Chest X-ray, PA view. Patient: 22 years old, sex M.
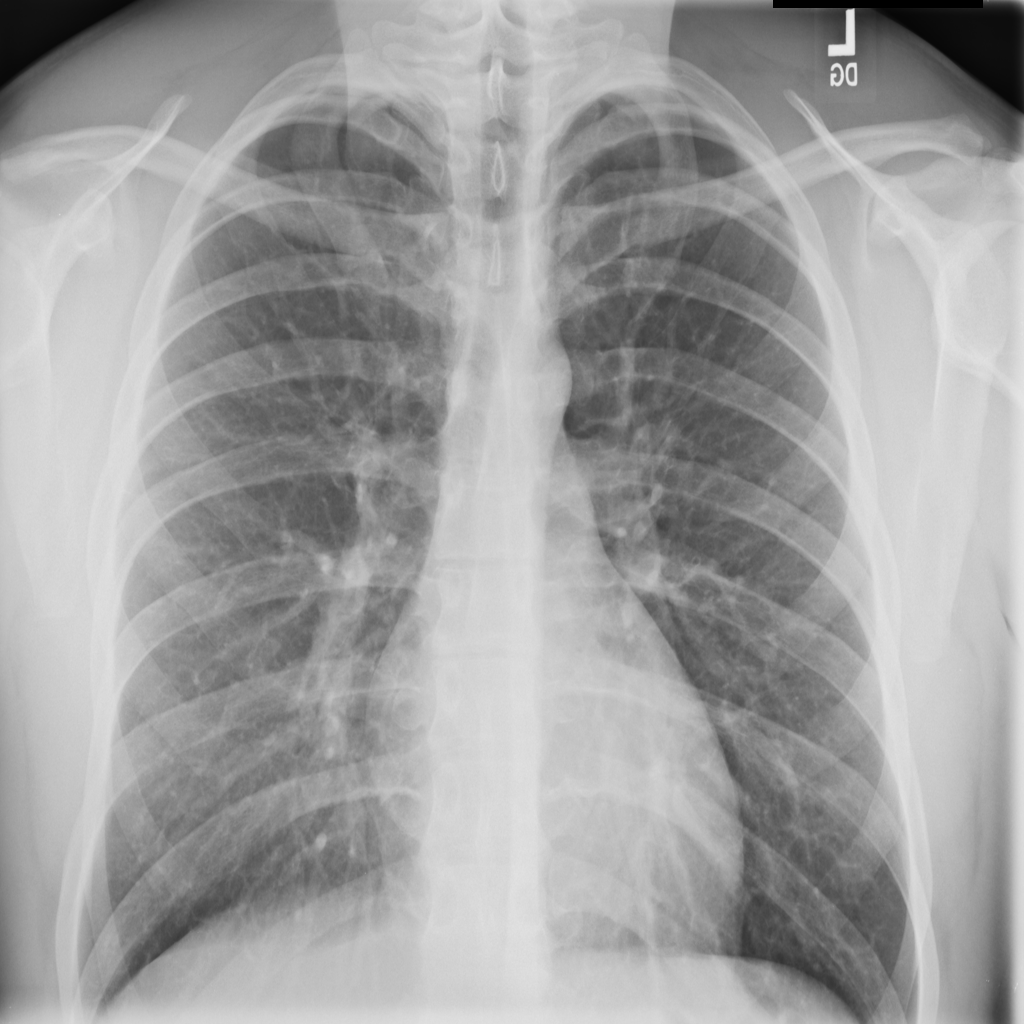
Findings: No Finding